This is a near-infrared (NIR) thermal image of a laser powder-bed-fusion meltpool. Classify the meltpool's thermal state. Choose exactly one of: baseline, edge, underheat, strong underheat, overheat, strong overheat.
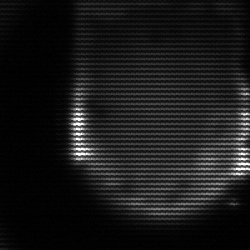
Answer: edge